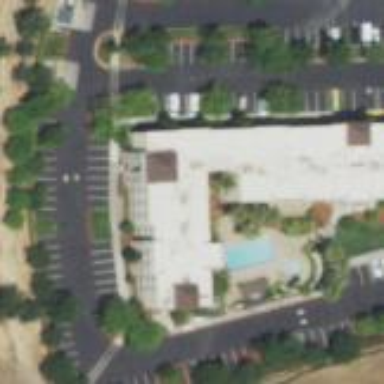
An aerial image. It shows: Hotel building.